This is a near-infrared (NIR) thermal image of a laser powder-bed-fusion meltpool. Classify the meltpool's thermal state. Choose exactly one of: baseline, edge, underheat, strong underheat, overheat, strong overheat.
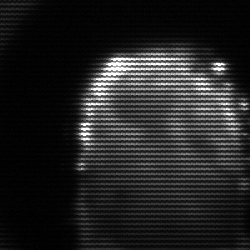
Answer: baseline